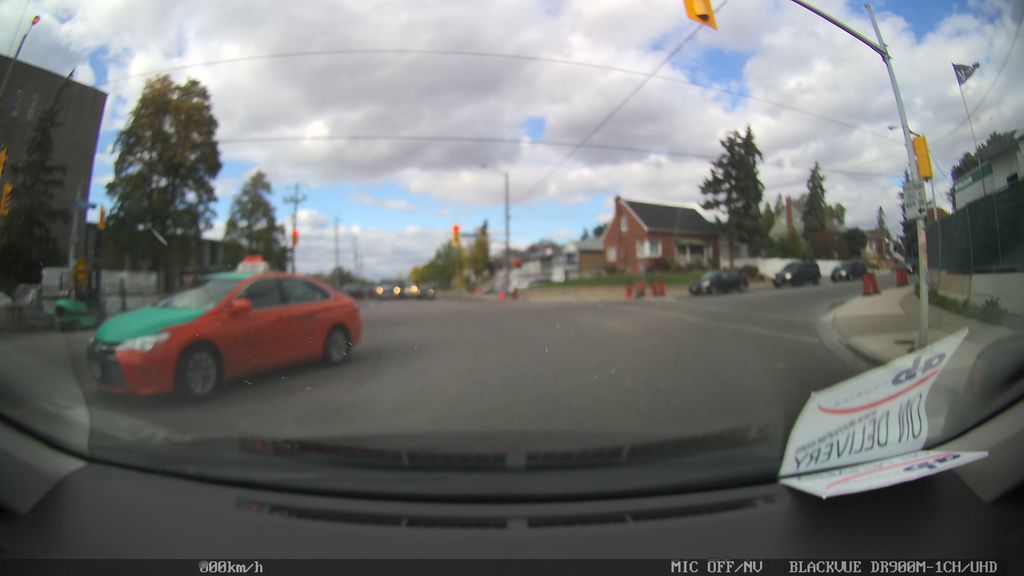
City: toronto